Brain MRI, t2w sequence, axial 2D slice.
Patient: age 34, sex F, weight 95 kg, height 1.95 m
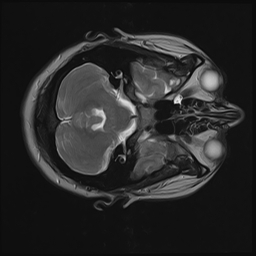